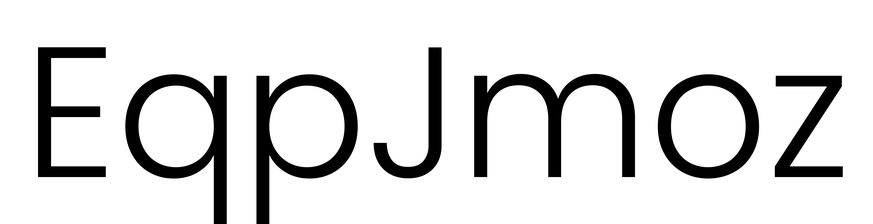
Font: Poppins-Light